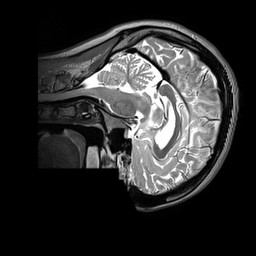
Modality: T2w
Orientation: sagittal
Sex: female
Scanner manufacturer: siemens
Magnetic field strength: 3 T
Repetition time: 3.2 s
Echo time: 0.409 s